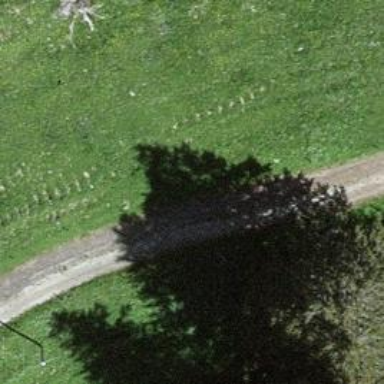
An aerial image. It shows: Track with grade 2 tracktype.